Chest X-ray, AP view. Patient: 74 years old, sex M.
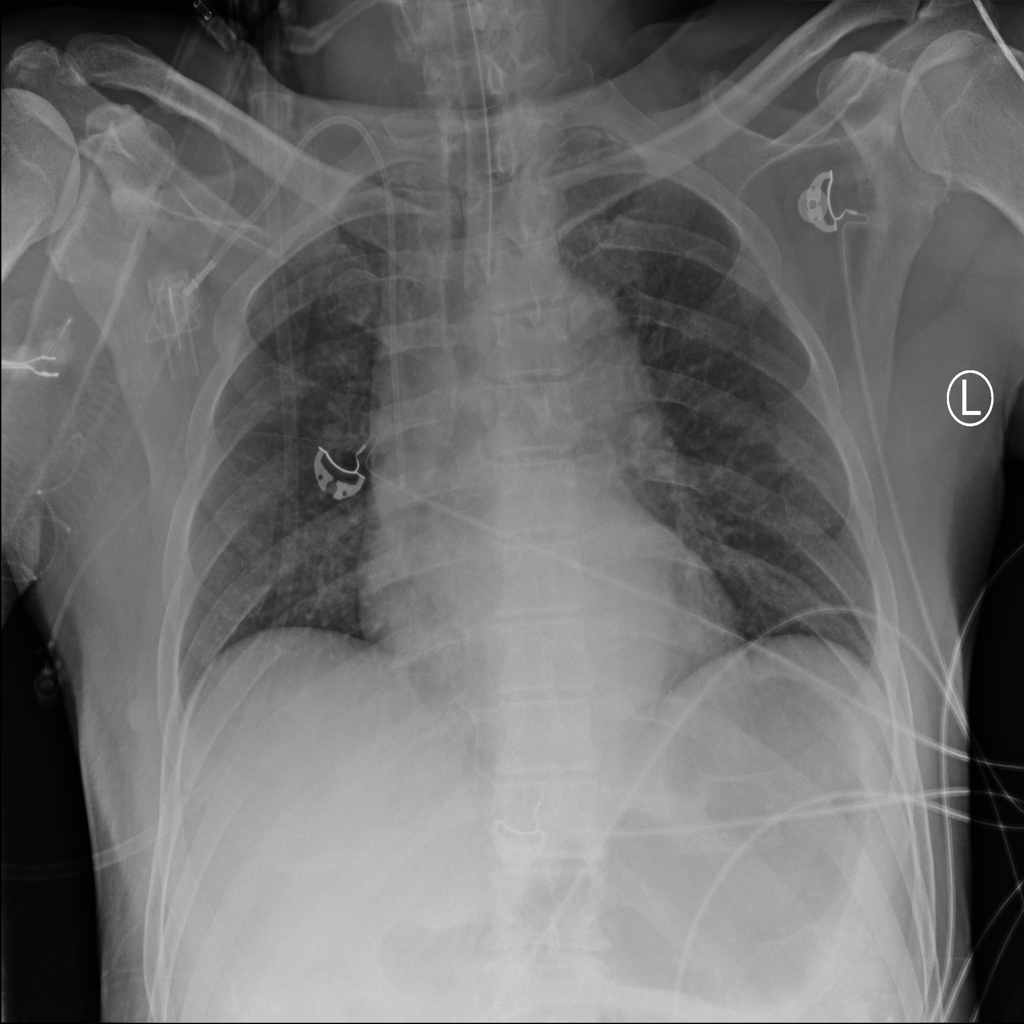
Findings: No Finding